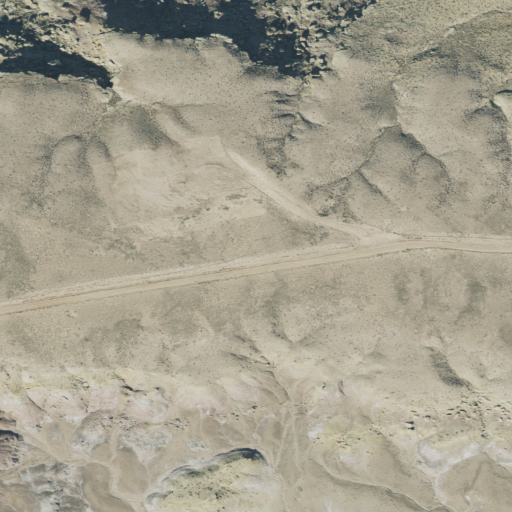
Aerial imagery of bench in Utah named Pariette Bench containing shrub, grassland, barren land, and medium intensity development